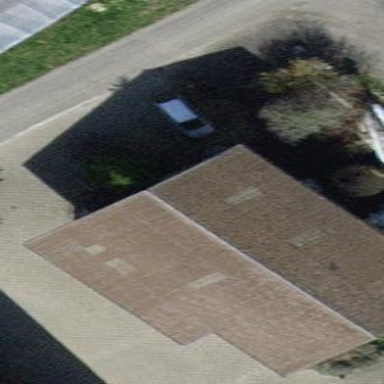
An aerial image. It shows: Simple house.